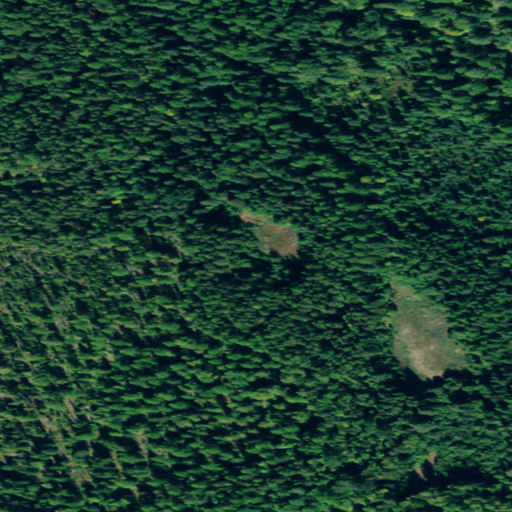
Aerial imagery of plain(s) in Montana named McCabe Meadow containing evergreen forest and woody wetlands